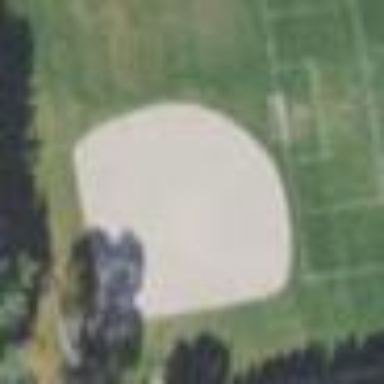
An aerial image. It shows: Baseball pitch for leisure land.